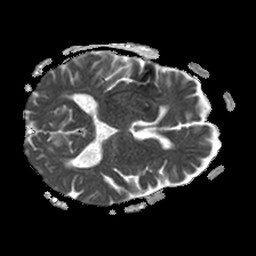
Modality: ADC
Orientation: axial
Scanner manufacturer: philips
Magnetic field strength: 1.5 T
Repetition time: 3.4 s
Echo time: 0.06922 s